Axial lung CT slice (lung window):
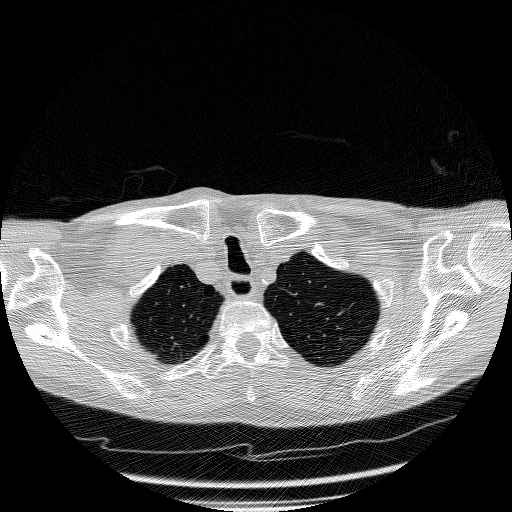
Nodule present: no